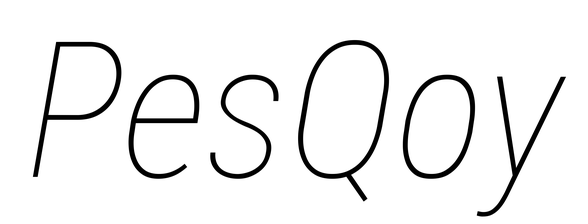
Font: Roboto-Italic_Condensed_Thin_Italic